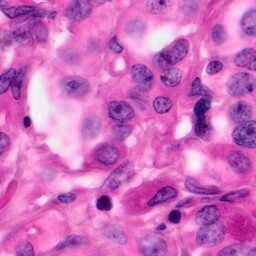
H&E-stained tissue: Pancreatic